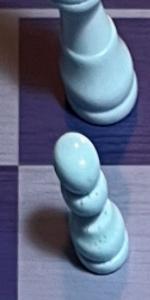
Label: Pawn_White